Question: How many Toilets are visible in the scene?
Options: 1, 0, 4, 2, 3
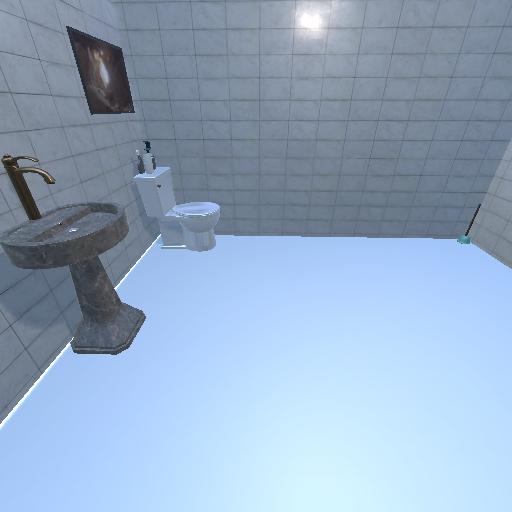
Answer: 1